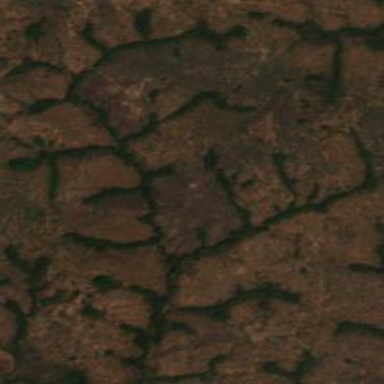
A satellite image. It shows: Forest area.